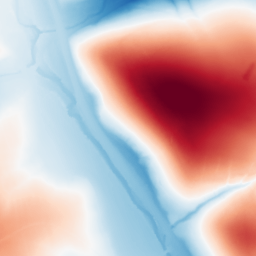
Category: trend_removal
Decomposition family: polynomial_high
Decomposition parameters: degree: 6
Upsampling method: quadratic
Upsampling parameters: scale: 2
Upsampling scale: 2